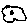
Label: flower